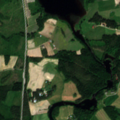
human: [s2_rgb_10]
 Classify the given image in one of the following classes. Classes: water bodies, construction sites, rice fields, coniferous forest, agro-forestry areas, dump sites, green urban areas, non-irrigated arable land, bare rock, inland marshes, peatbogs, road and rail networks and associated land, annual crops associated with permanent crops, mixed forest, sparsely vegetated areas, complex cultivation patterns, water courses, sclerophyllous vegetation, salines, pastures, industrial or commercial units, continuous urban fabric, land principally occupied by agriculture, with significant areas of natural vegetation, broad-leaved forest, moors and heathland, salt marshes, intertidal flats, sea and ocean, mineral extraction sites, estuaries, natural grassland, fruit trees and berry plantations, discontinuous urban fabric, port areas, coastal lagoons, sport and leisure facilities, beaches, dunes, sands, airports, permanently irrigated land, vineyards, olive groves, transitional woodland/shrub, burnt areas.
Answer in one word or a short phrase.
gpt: land principally occupied by agriculture, with significant areas of natural vegetation, coniferous forest, mixed forest, transitional woodland/shrub, water bodies